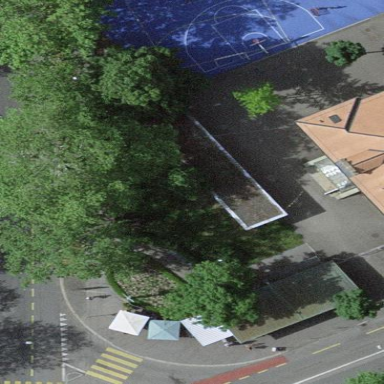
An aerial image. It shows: View of roof of building.